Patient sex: F
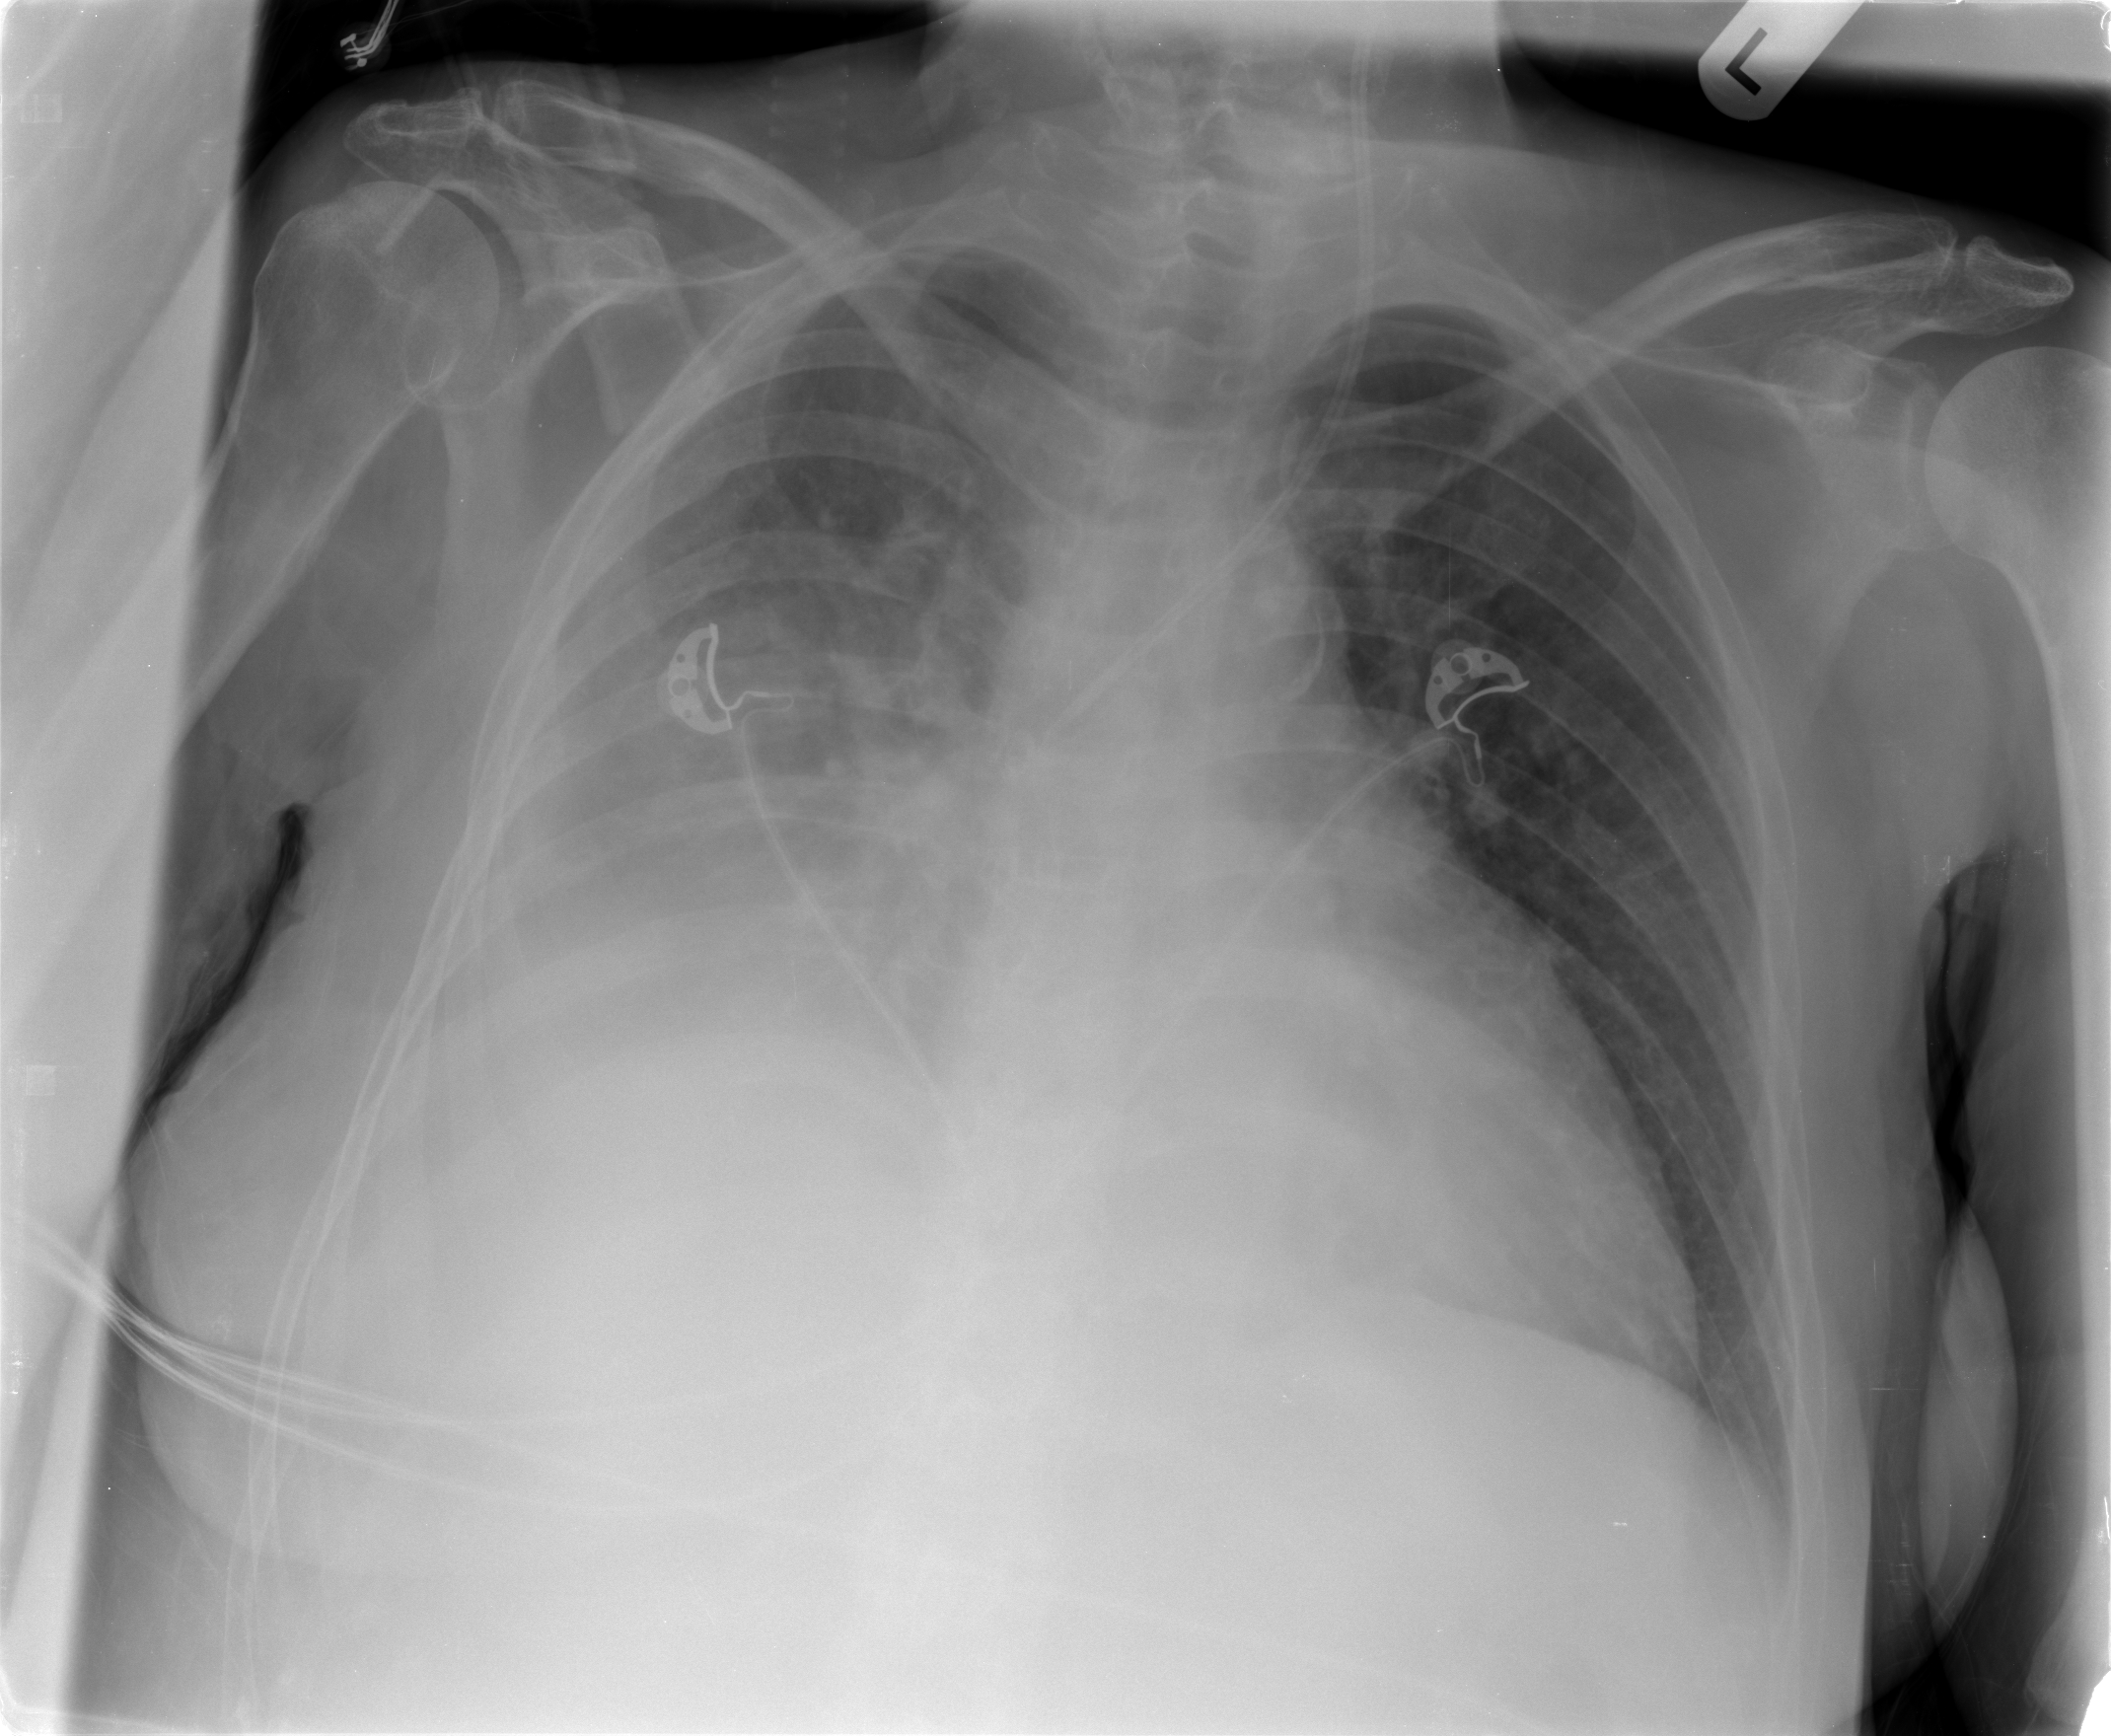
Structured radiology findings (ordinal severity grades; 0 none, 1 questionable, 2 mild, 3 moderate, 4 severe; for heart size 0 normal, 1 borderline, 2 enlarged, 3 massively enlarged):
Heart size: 0
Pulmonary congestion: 2
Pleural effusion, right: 3
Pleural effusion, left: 0
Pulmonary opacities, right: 2
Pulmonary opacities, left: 0
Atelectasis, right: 2
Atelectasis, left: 2